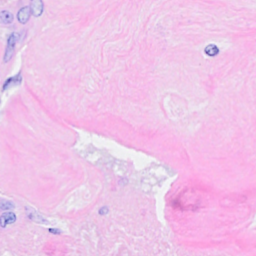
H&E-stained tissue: Breast